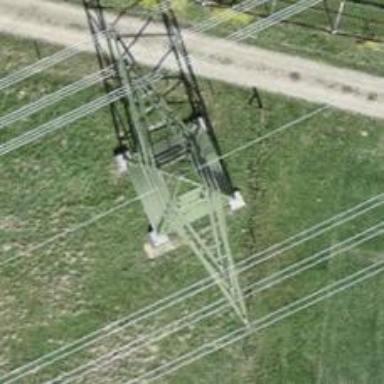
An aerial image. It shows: Power tower.